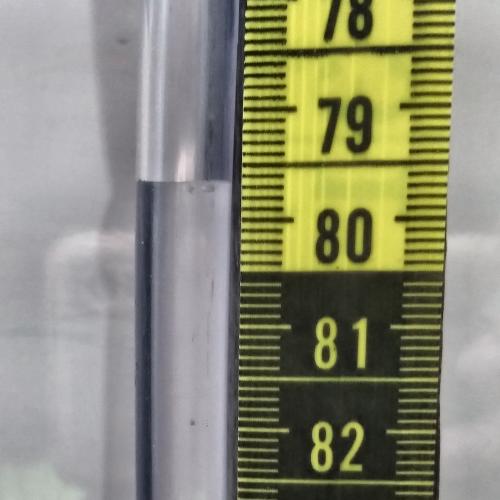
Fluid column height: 79.7 cm